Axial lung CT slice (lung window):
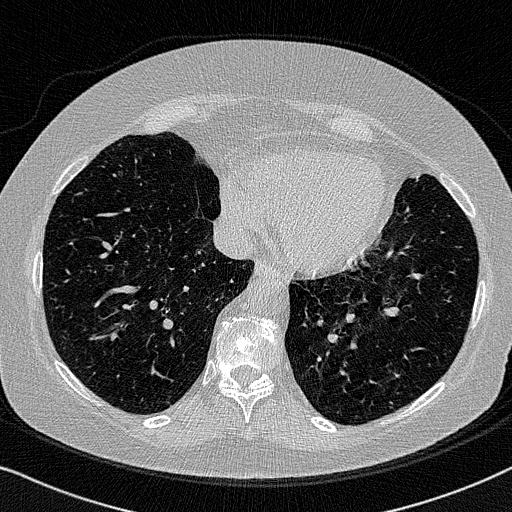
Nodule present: no